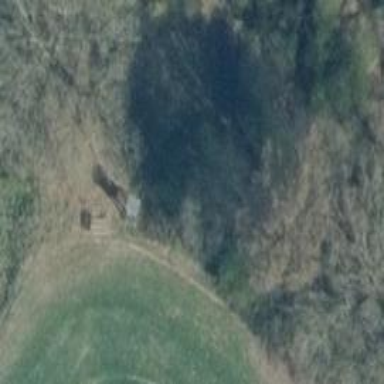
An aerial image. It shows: Hunting stand.